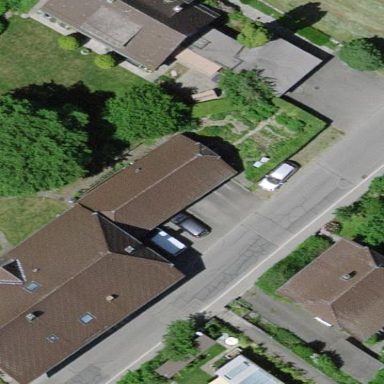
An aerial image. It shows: Garage.